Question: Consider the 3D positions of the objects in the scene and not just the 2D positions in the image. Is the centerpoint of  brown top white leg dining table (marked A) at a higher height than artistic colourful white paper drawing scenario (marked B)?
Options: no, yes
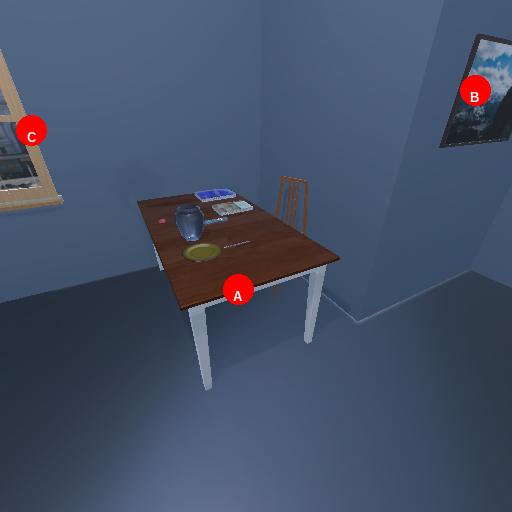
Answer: no